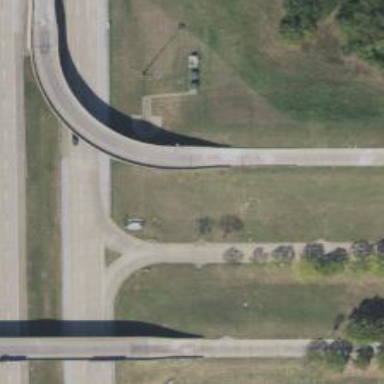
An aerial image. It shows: Secondary link road crossing over bridge.